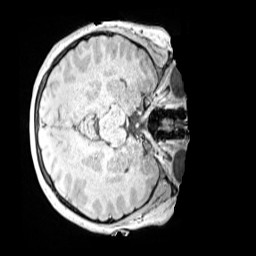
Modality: MP2RAGE
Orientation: axial
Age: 12
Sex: female
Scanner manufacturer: siemens
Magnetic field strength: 3 T
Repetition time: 4 s
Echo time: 0.00299 s